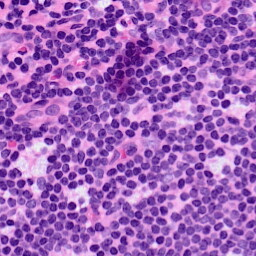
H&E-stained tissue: LymphNode